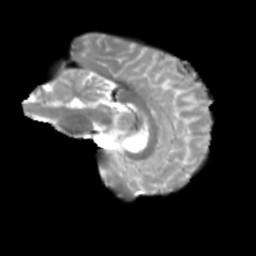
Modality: T2w
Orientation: sagittal
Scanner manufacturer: siemens
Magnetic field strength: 3 T
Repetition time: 4 s
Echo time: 0.0594 s